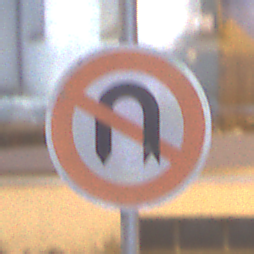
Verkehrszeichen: VerbotWenden
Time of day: Night
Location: Outdoor (Urban)
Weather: Overcast
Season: Winter
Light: Artificial